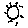
Label: sun